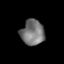
Tissue: prostate
Cell type: T cells
Senescence score: 0.3498
Nuclear area (px): 581
Mean DAPI intensity: 117.461